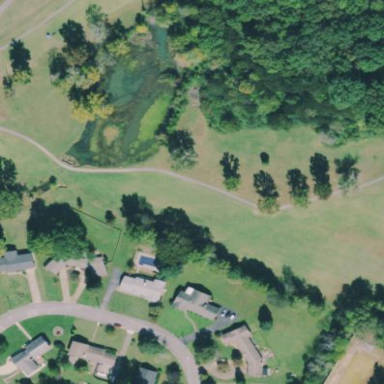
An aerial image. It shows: Grassy area designated as golf fairway.